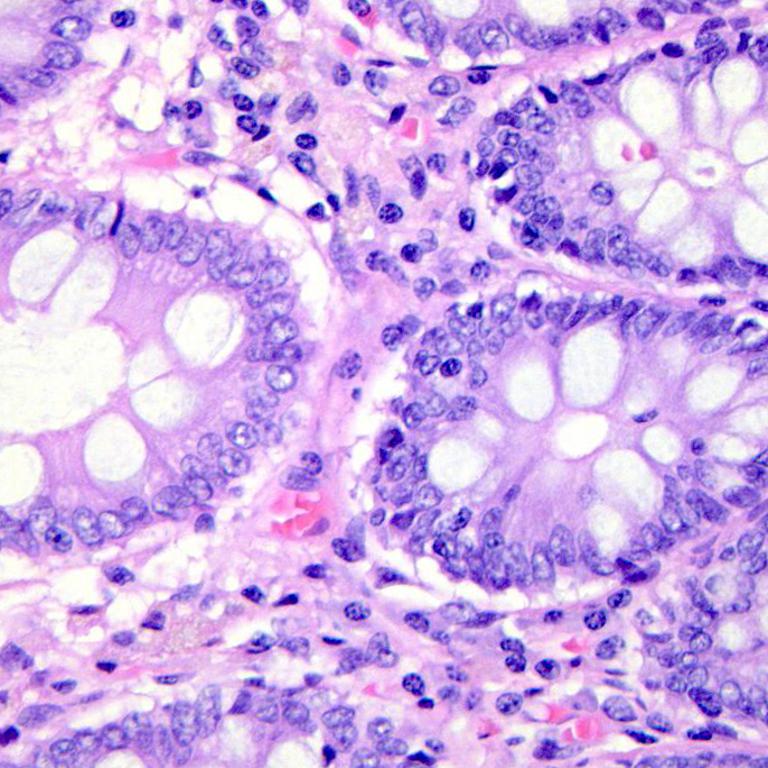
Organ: colon
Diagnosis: benign